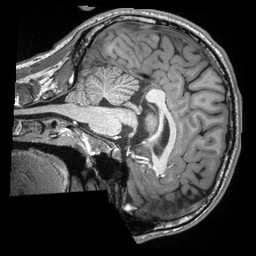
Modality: T1w
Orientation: sagittal
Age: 29
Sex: male
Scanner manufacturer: siemens
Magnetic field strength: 3 T
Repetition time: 2.3 s
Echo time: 0.00308 s